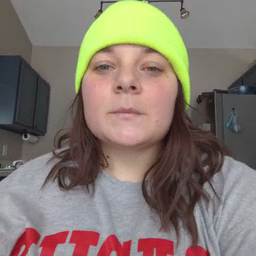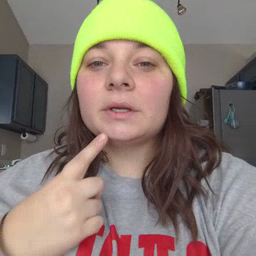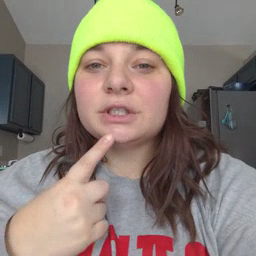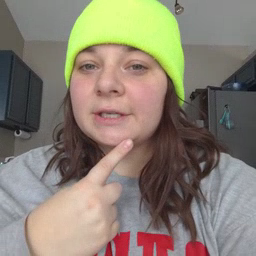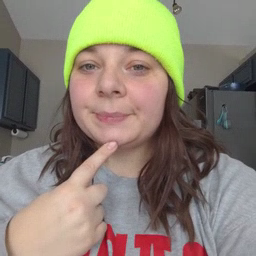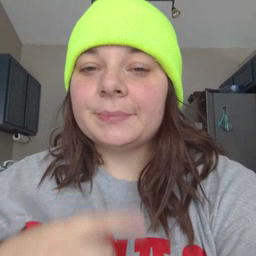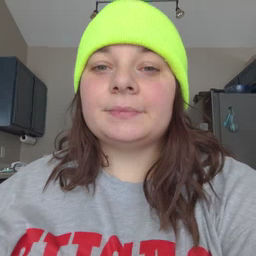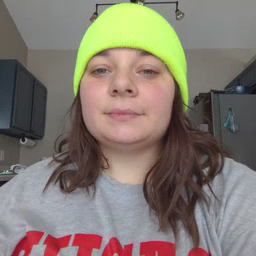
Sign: chin